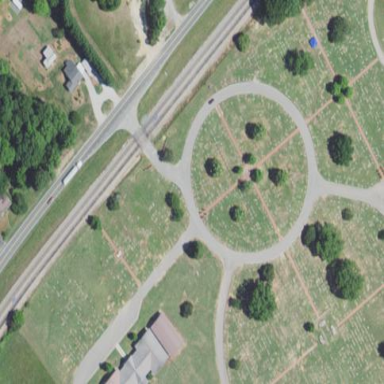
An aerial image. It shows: Cemetery.